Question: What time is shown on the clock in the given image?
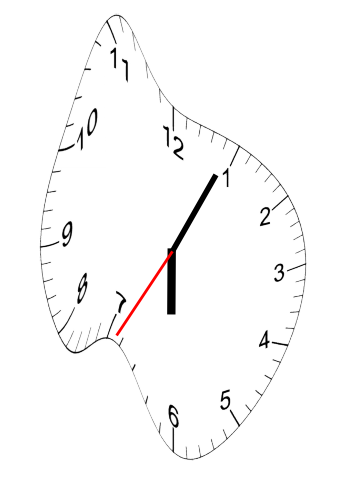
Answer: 06:04:35